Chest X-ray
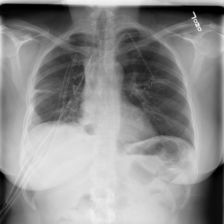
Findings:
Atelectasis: negative
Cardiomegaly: negative
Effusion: negative
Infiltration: positive
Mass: negative
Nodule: negative
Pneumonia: negative
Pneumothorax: negative
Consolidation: negative
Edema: negative
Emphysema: negative
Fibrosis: negative
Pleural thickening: negative
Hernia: negative